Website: apple
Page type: order-tracking
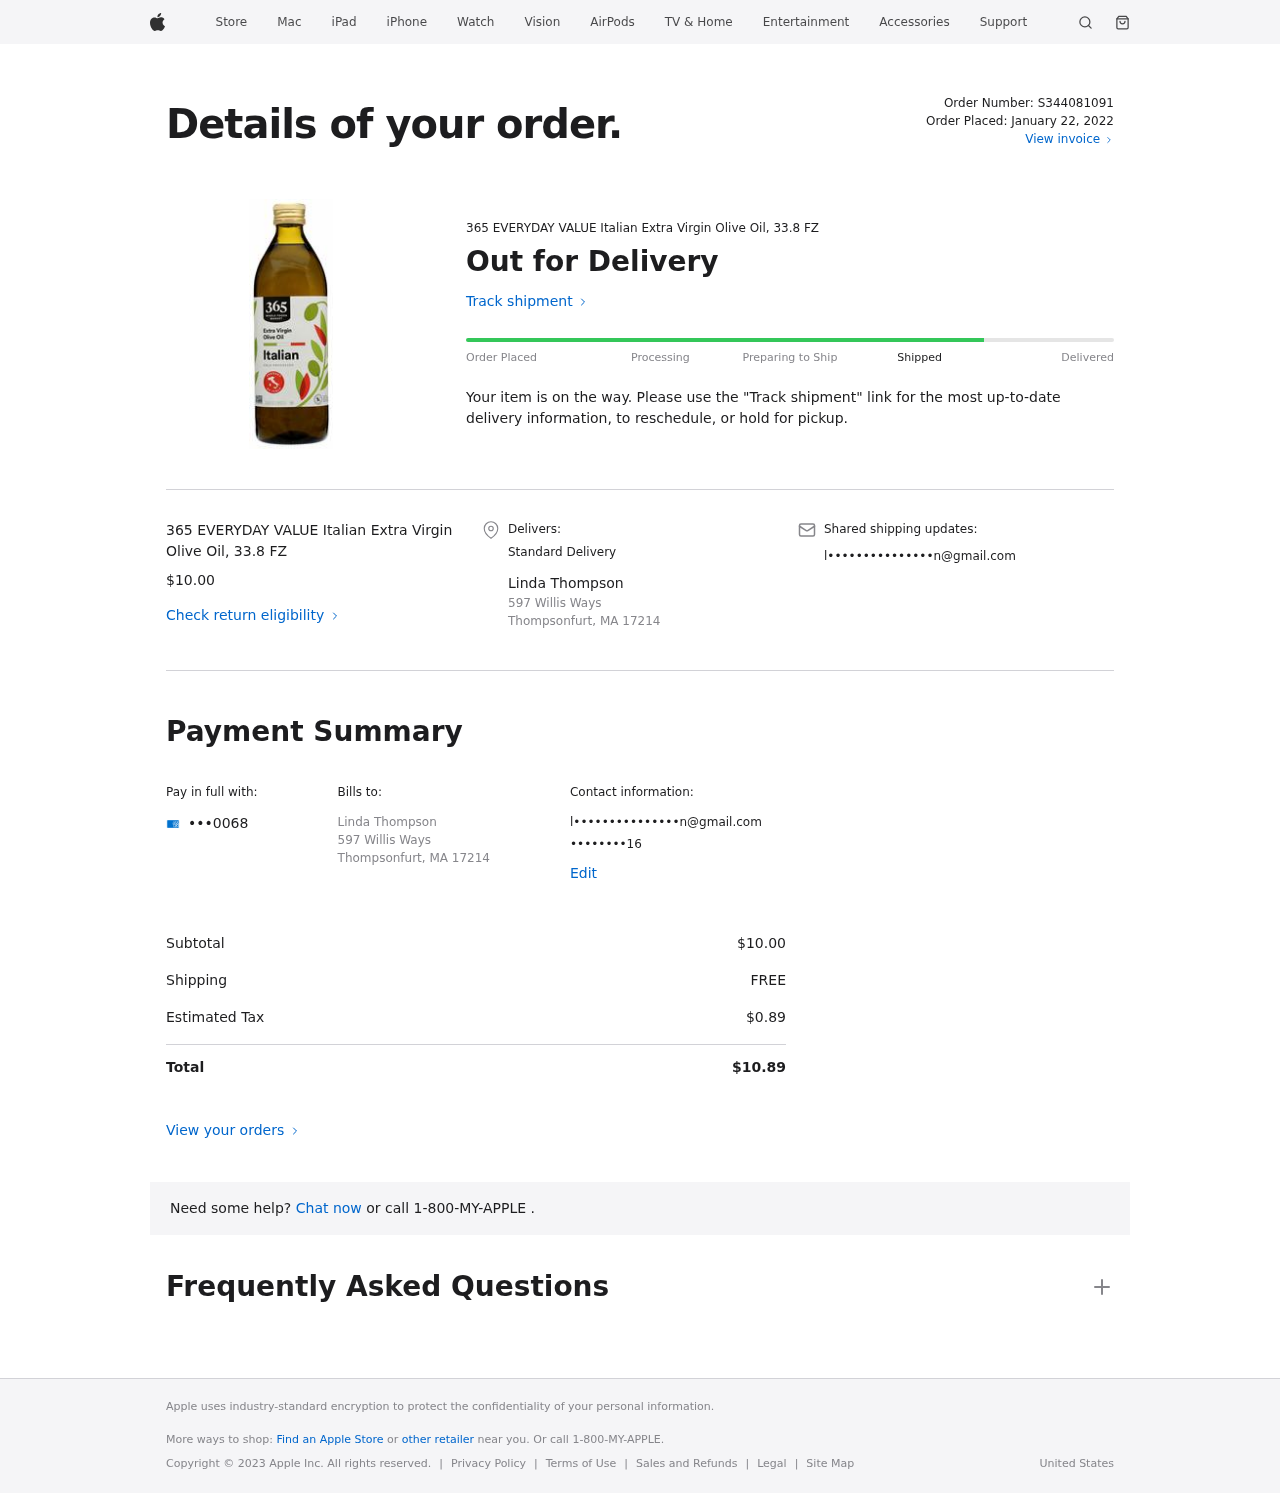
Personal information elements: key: PII_CARD_LAST4
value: •••0068
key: PII_CITY_STATE_ZIP
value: Thompsonfurt, MA 17214
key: PII_EMAIL
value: l•••••••••••••••n@gmail.com
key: PII_FULLNAME
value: Linda Thompson
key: PII_PHONE
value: ••••••••16
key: PII_STREET
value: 597 Willis Ways
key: PII_FULLNAME2
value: Linda Thompson
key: PII_STREET2
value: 597 Willis Ways
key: PII_CITY_STATE_ZIP2
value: Thompsonfurt, MA 17214
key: PII_EMAIL2
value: l•••••••••••••••n@gmail.com
Product elements: key: PRODUCT1_NAME
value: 365 EVERYDAY VALUE Italian Extra Virgin Olive Oil, 33.8 FZ
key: PRODUCT1_PRICE
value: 10
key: PRODUCT1_NAME2
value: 365 EVERYDAY VALUE Italian Extra Virgin Olive Oil, 33.8 FZ
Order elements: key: ORDER_ID
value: Order Number: S344081091
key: ORDER_DATE
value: Order Placed: January 22, 2022
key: ORDER_SUBTOTAL
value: $10.00
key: ORDER_SHIPPING_COST
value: FREE
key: ORDER_TAX
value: $0.89
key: ORDER_TOTAL
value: $10.89